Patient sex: M
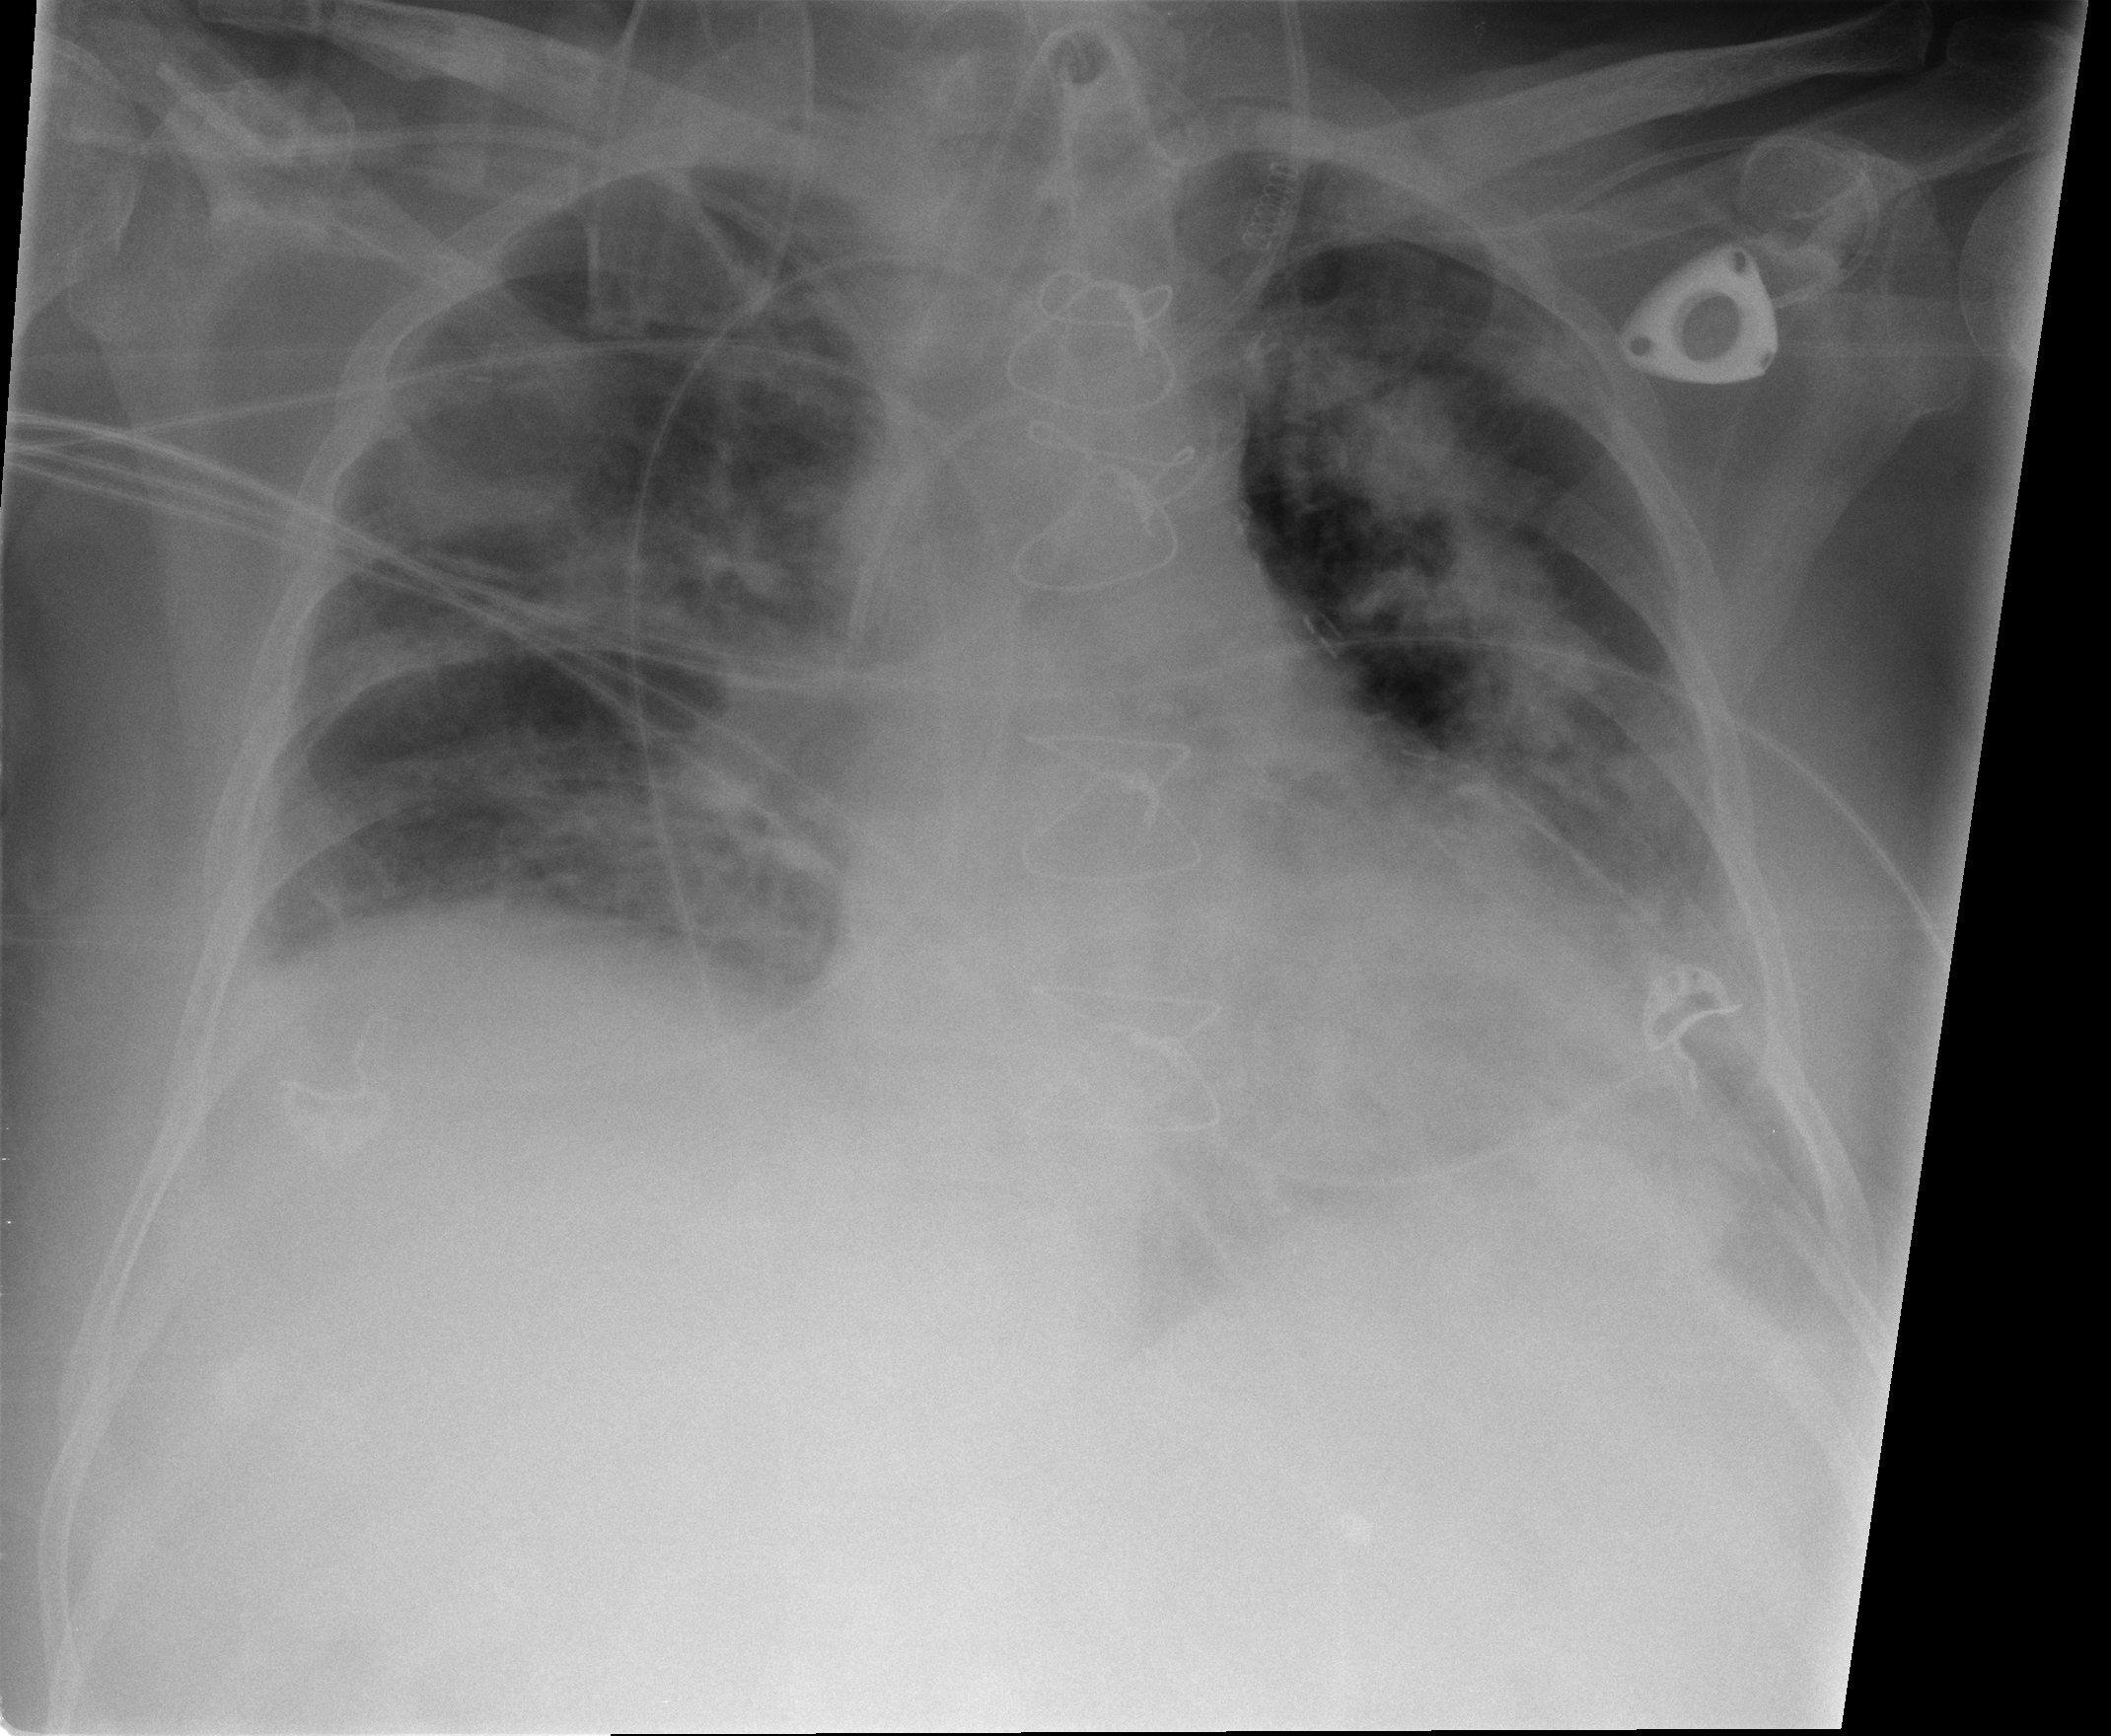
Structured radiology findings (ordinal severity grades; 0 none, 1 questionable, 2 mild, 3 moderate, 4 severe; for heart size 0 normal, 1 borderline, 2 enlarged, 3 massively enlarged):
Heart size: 2
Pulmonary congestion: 3
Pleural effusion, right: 2
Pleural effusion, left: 2
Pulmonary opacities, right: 3
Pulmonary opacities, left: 3
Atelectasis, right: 3
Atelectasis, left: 3